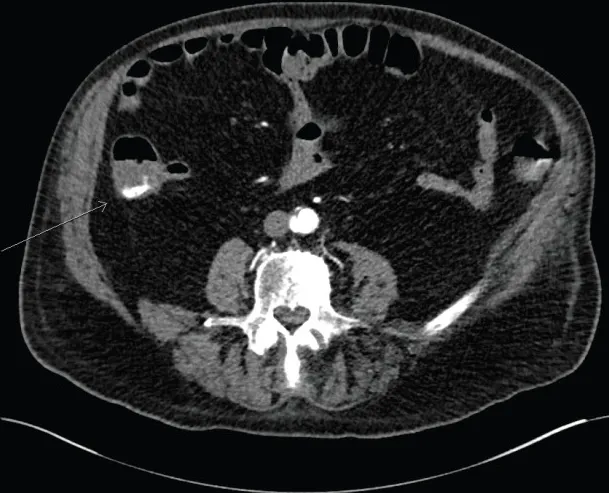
CT angiogram demonstrating active contrast extravasation in the caecum (arrow.
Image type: radiology (ct)